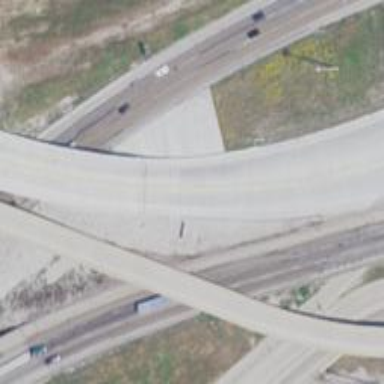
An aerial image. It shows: Primary highway with expressway characteristics.